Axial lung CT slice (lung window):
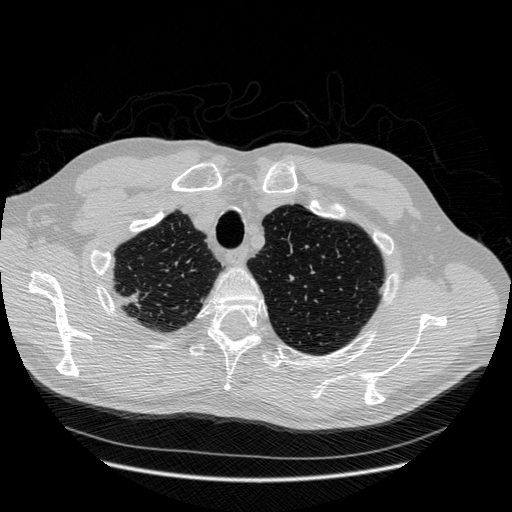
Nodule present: no